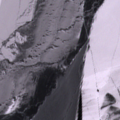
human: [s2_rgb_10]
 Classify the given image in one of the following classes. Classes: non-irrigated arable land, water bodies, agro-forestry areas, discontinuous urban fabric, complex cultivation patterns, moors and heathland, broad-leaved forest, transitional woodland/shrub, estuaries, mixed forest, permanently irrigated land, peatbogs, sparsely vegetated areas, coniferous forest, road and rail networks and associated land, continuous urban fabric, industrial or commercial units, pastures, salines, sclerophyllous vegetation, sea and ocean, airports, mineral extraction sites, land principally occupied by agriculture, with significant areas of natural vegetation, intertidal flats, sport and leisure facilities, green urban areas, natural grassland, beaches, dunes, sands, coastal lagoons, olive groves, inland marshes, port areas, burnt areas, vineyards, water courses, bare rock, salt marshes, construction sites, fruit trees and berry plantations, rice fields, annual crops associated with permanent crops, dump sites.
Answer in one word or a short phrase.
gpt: sea and ocean